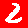
Digit: 2